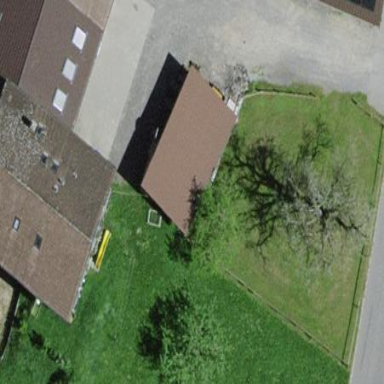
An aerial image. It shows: View of roof of building.